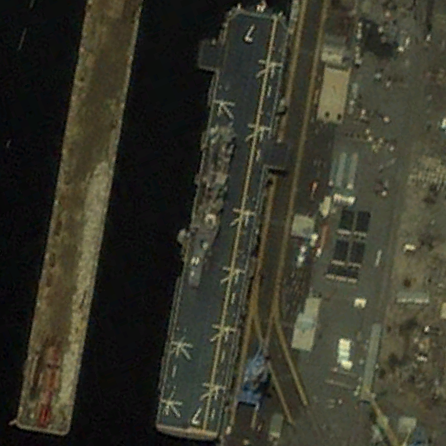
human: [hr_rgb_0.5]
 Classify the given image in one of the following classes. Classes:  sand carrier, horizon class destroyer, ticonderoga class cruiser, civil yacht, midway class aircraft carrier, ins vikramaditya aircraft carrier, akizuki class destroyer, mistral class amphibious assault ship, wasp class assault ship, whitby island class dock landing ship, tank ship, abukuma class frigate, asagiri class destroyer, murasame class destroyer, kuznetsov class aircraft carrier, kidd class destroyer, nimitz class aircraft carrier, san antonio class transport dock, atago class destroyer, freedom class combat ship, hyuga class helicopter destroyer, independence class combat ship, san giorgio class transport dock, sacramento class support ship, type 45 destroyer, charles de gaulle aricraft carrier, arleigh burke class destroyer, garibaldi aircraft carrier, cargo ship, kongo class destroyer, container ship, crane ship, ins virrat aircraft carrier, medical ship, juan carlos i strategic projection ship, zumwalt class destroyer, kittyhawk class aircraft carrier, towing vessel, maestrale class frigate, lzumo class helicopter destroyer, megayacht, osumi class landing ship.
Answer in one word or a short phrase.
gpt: Wasp class assault ship